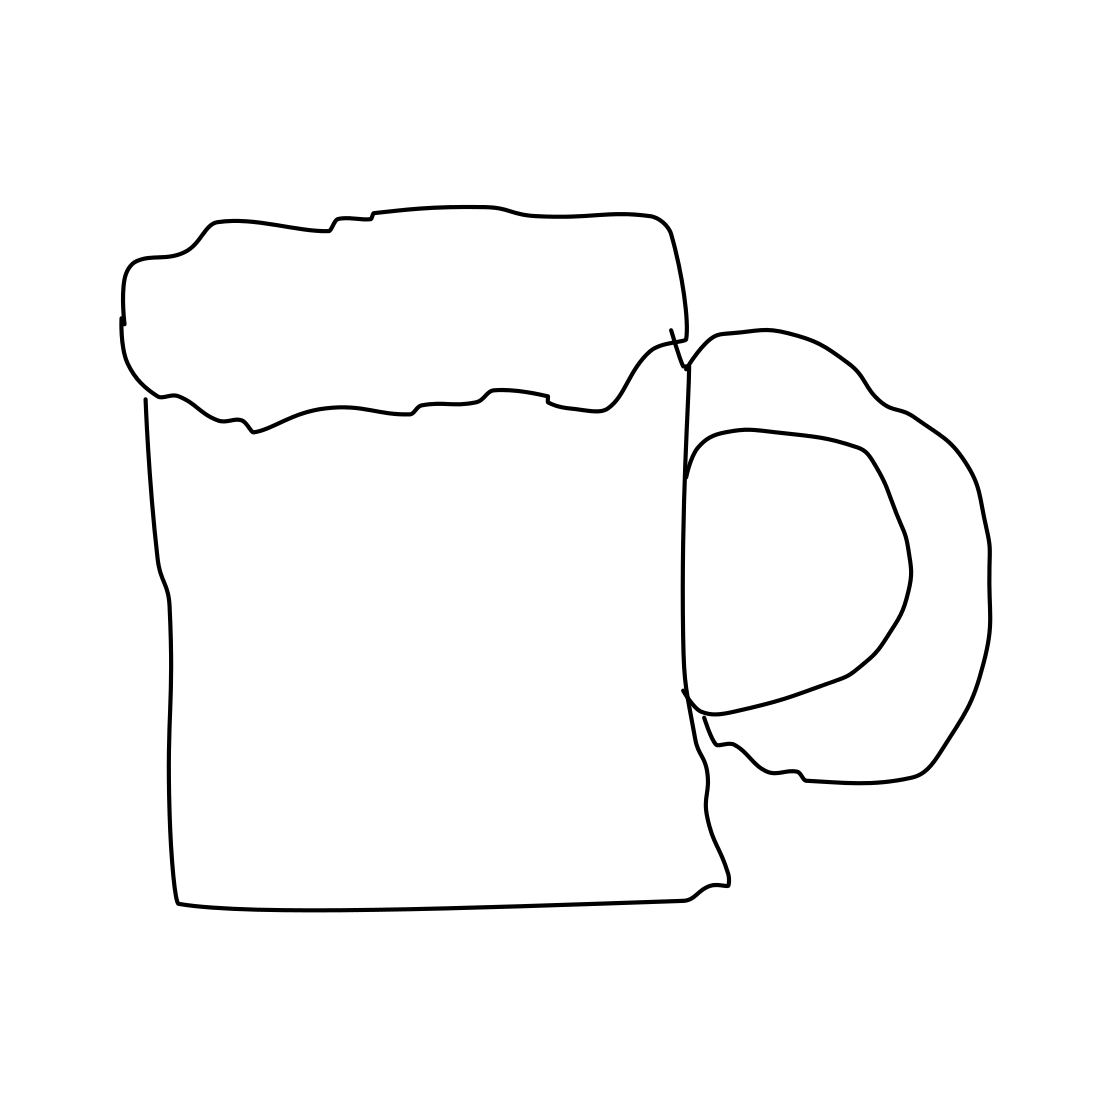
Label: beer-mug